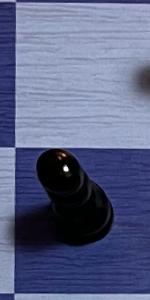
Label: Pawn_Black